Question: Similar to: <URL>
Assume we have code:
'''
static void Main(string[] args)
{
int i = 100;
Action d = () => { i++; };
d();
Console.WriteLine(i.ToString());
}
'''
We will see the result "".
I know that if anonymous function captures the local variable it creates a new class with field for local variable and method related to anonymous function.
So this class will look like(pseudocode):
'''
private class DisplayClass1
{
public int i;
public void Main(){ i++; }
}
'''
With ILDasm.exe we see generated class:

Then Main method of Program will look like(pseudocode):
'''
static void Main(string[] args)
{
int i = 100;
//create helper class
DisplayClass1 class1 = new DisplayClass1();
//initialize fields
class1.i = i;
//crete instance of delegate
Action d = new Action(class1.Main);
d.Invoke();
Console.WriteLine(i.ToString());
}
'''
It is clear how it changes instance of the reference type. But how it works with struct?
I guess it adds one more row after 'd.Invoke();' like 'i = class1.i;'(any problems with multithreading?) or do some special operations in 'DisplayClass1.Main' to access the same variable from stack.
Here is IL code of this method:
'''
.method public hidebysig instance void '<Main>b__0'() cil managed
{
// Code size 16 (0x10)
.maxstack 8
IL_0000: nop
IL_0001: ldarg.0
IL_0002: dup
IL_0003: ldfld int32 ConsoleApplication3.Program/'<>c__DisplayClass1'::i
IL_0008: ldc.i4.1
IL_0009: add
IL_000a: stfld int32 ConsoleApplication3.Program/'<>c__DisplayClass1'::i
IL_000f: ret
} // end of method '<>c__DisplayClass1'::'<Main>b__0'
'''
I'm not specialist in MSIL. Any idea?
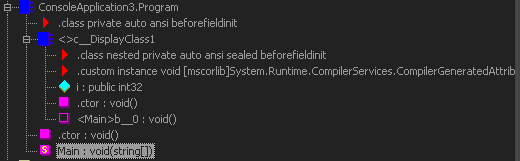
Answer: Your pseudocode isn't quite right. It actually replaces all use of the local with the closure class's field:
'''
static void Main(string[] args)
{
//create helper class
DisplayClass1 class1 = new DisplayClass1();
//initialize fields
class1.i = 100;
//crete instance of delegate
Action d = new Action(class1.Main);
d.Invoke();
Console.WriteLine(class1.i.ToString());
}
'''